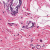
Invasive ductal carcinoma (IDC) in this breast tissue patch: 0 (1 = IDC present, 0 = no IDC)